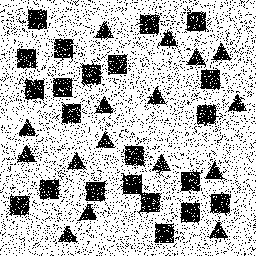
Squares: 22
Triangles: 16
Stars: 0
Total shapes: 38